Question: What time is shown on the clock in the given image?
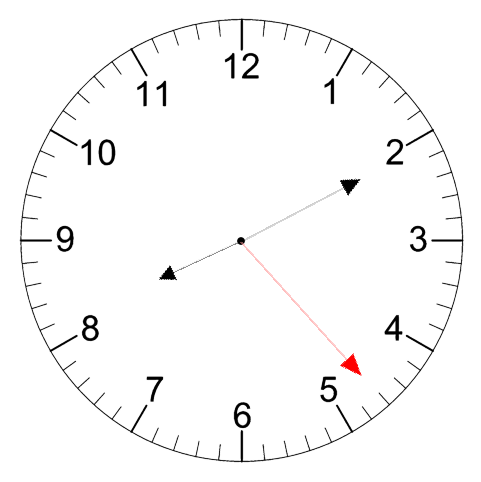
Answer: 08:10:23